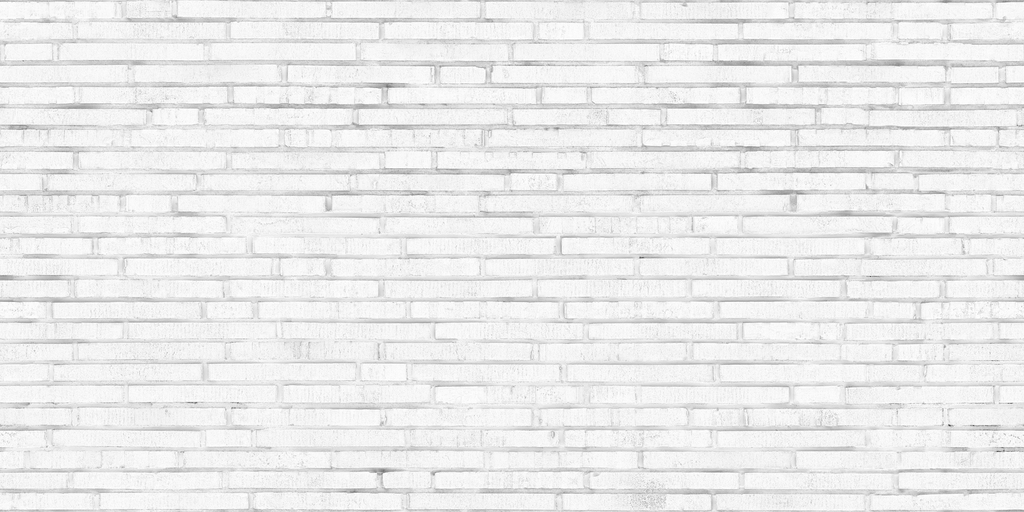
Texture map type: AmbientOcclusion